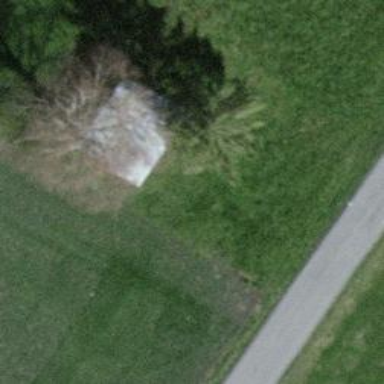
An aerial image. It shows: Needle-leaved tree in natural setting.